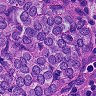
Metastatic tissue present: yes